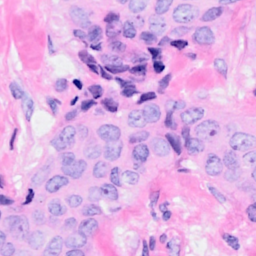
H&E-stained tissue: Breast